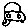
Label: car